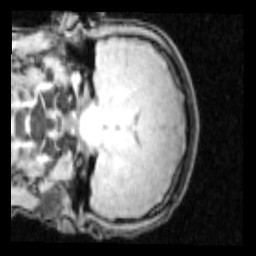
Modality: PDw
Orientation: coronal
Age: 25
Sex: male
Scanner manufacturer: siemens
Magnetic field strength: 3 T
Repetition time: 0.25 s
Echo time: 0.00103 s